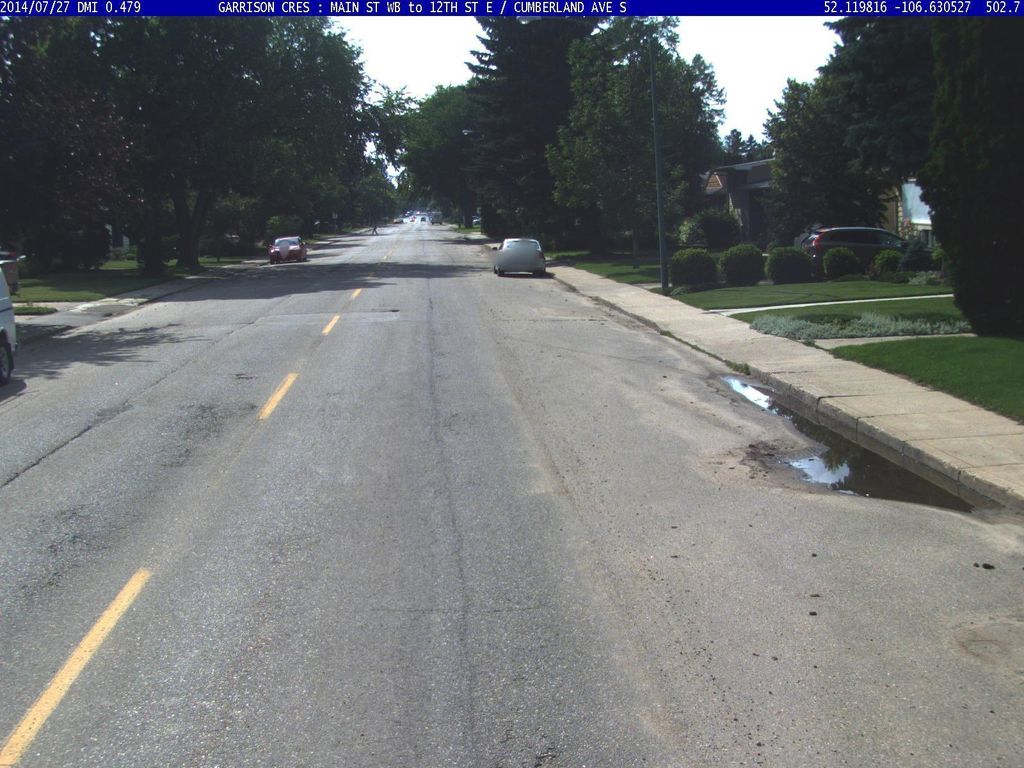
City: saskatoon